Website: bh-photo
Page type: payment
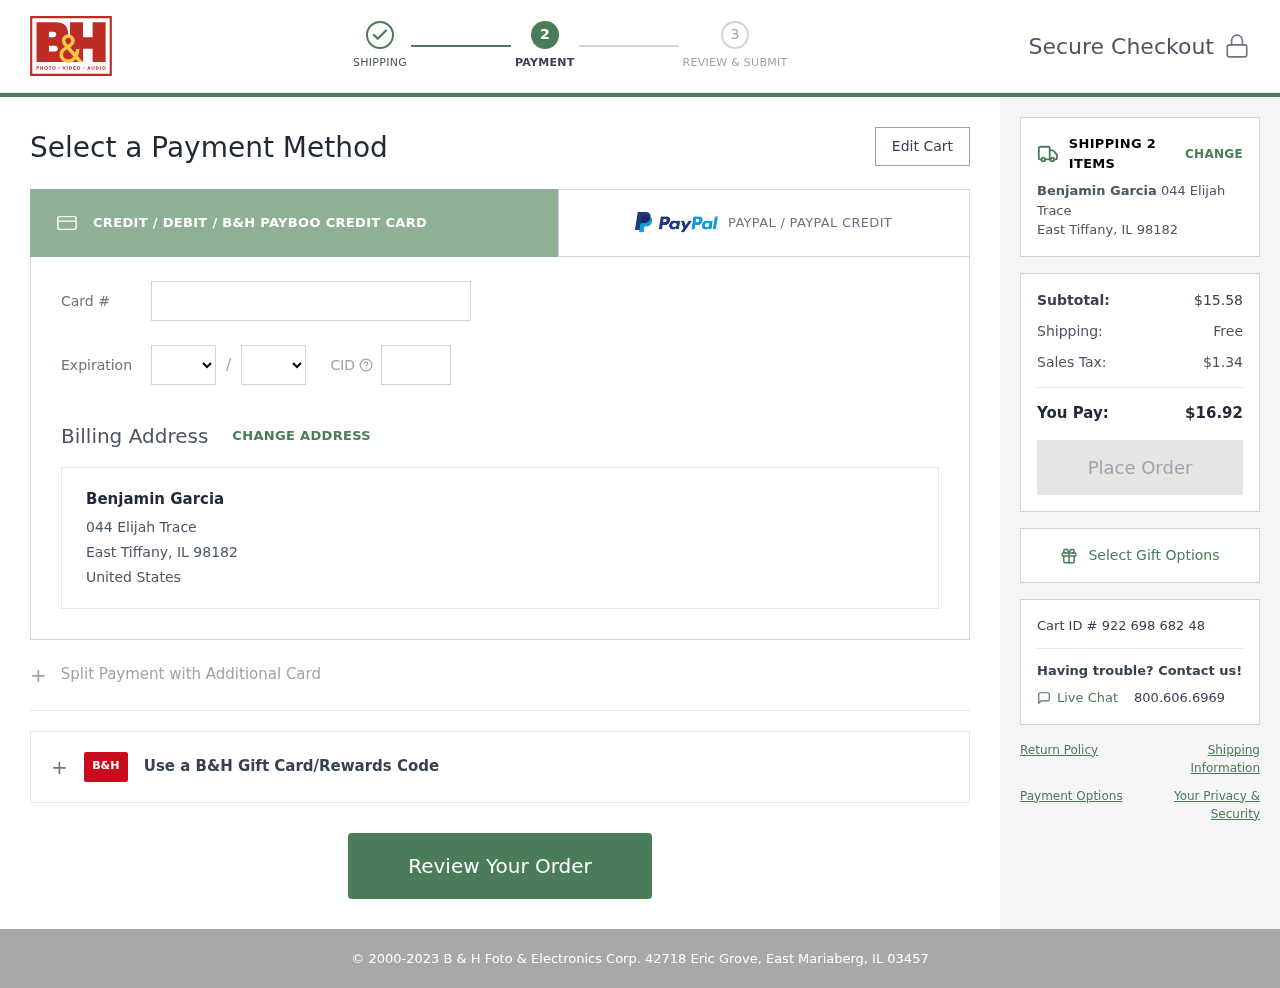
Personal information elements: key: PII_CARD_CVV
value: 0716
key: PII_CARD_EXPIRY_MONTH
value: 01
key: PII_CARD_EXPIRY_YEAR
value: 29
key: PII_CARD_NUMBER
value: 3775 8342 6253 944
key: PII_CITY_STATE_ZIP
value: East Tiffany, IL 98182
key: PII_COUNTRY
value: United States
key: PII_FULLNAME
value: Benjamin Garcia
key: PII_STREET
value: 044 Elijah Trace
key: PII_FULLNAME2
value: Benjamin Garcia
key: PII_CITY
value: East Tiffany
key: PII_STATE_ABBR
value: IL
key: PII_POSTCODE
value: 98182
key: PII_POSTCODE_FULL
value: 98182
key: PII_CITY_STATE
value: East Tiffany, IL
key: PII_POSTCODE_NUMERIC
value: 98182
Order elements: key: ORDER_NUM_ITEMS
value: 2
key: ORDER_SUBTOTAL
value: $15.58
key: ORDER_SHIPPING_COST
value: Free
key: ORDER_TAX
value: $1.34
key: ORDER_TOTAL
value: $16.92
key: ORDER_ID
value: Cart ID # 922 698 682 48